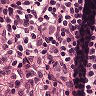
Metastatic tissue present: no